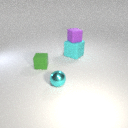
small green rubber cube to the left of large cyan rubber cube